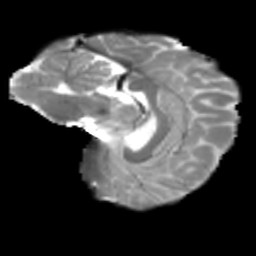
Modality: T2w
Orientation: sagittal
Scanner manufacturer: siemens
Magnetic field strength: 3 T
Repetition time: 4 s
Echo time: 0.0594 s